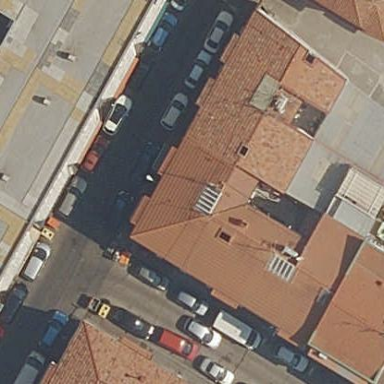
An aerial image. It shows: Residential building.